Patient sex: M
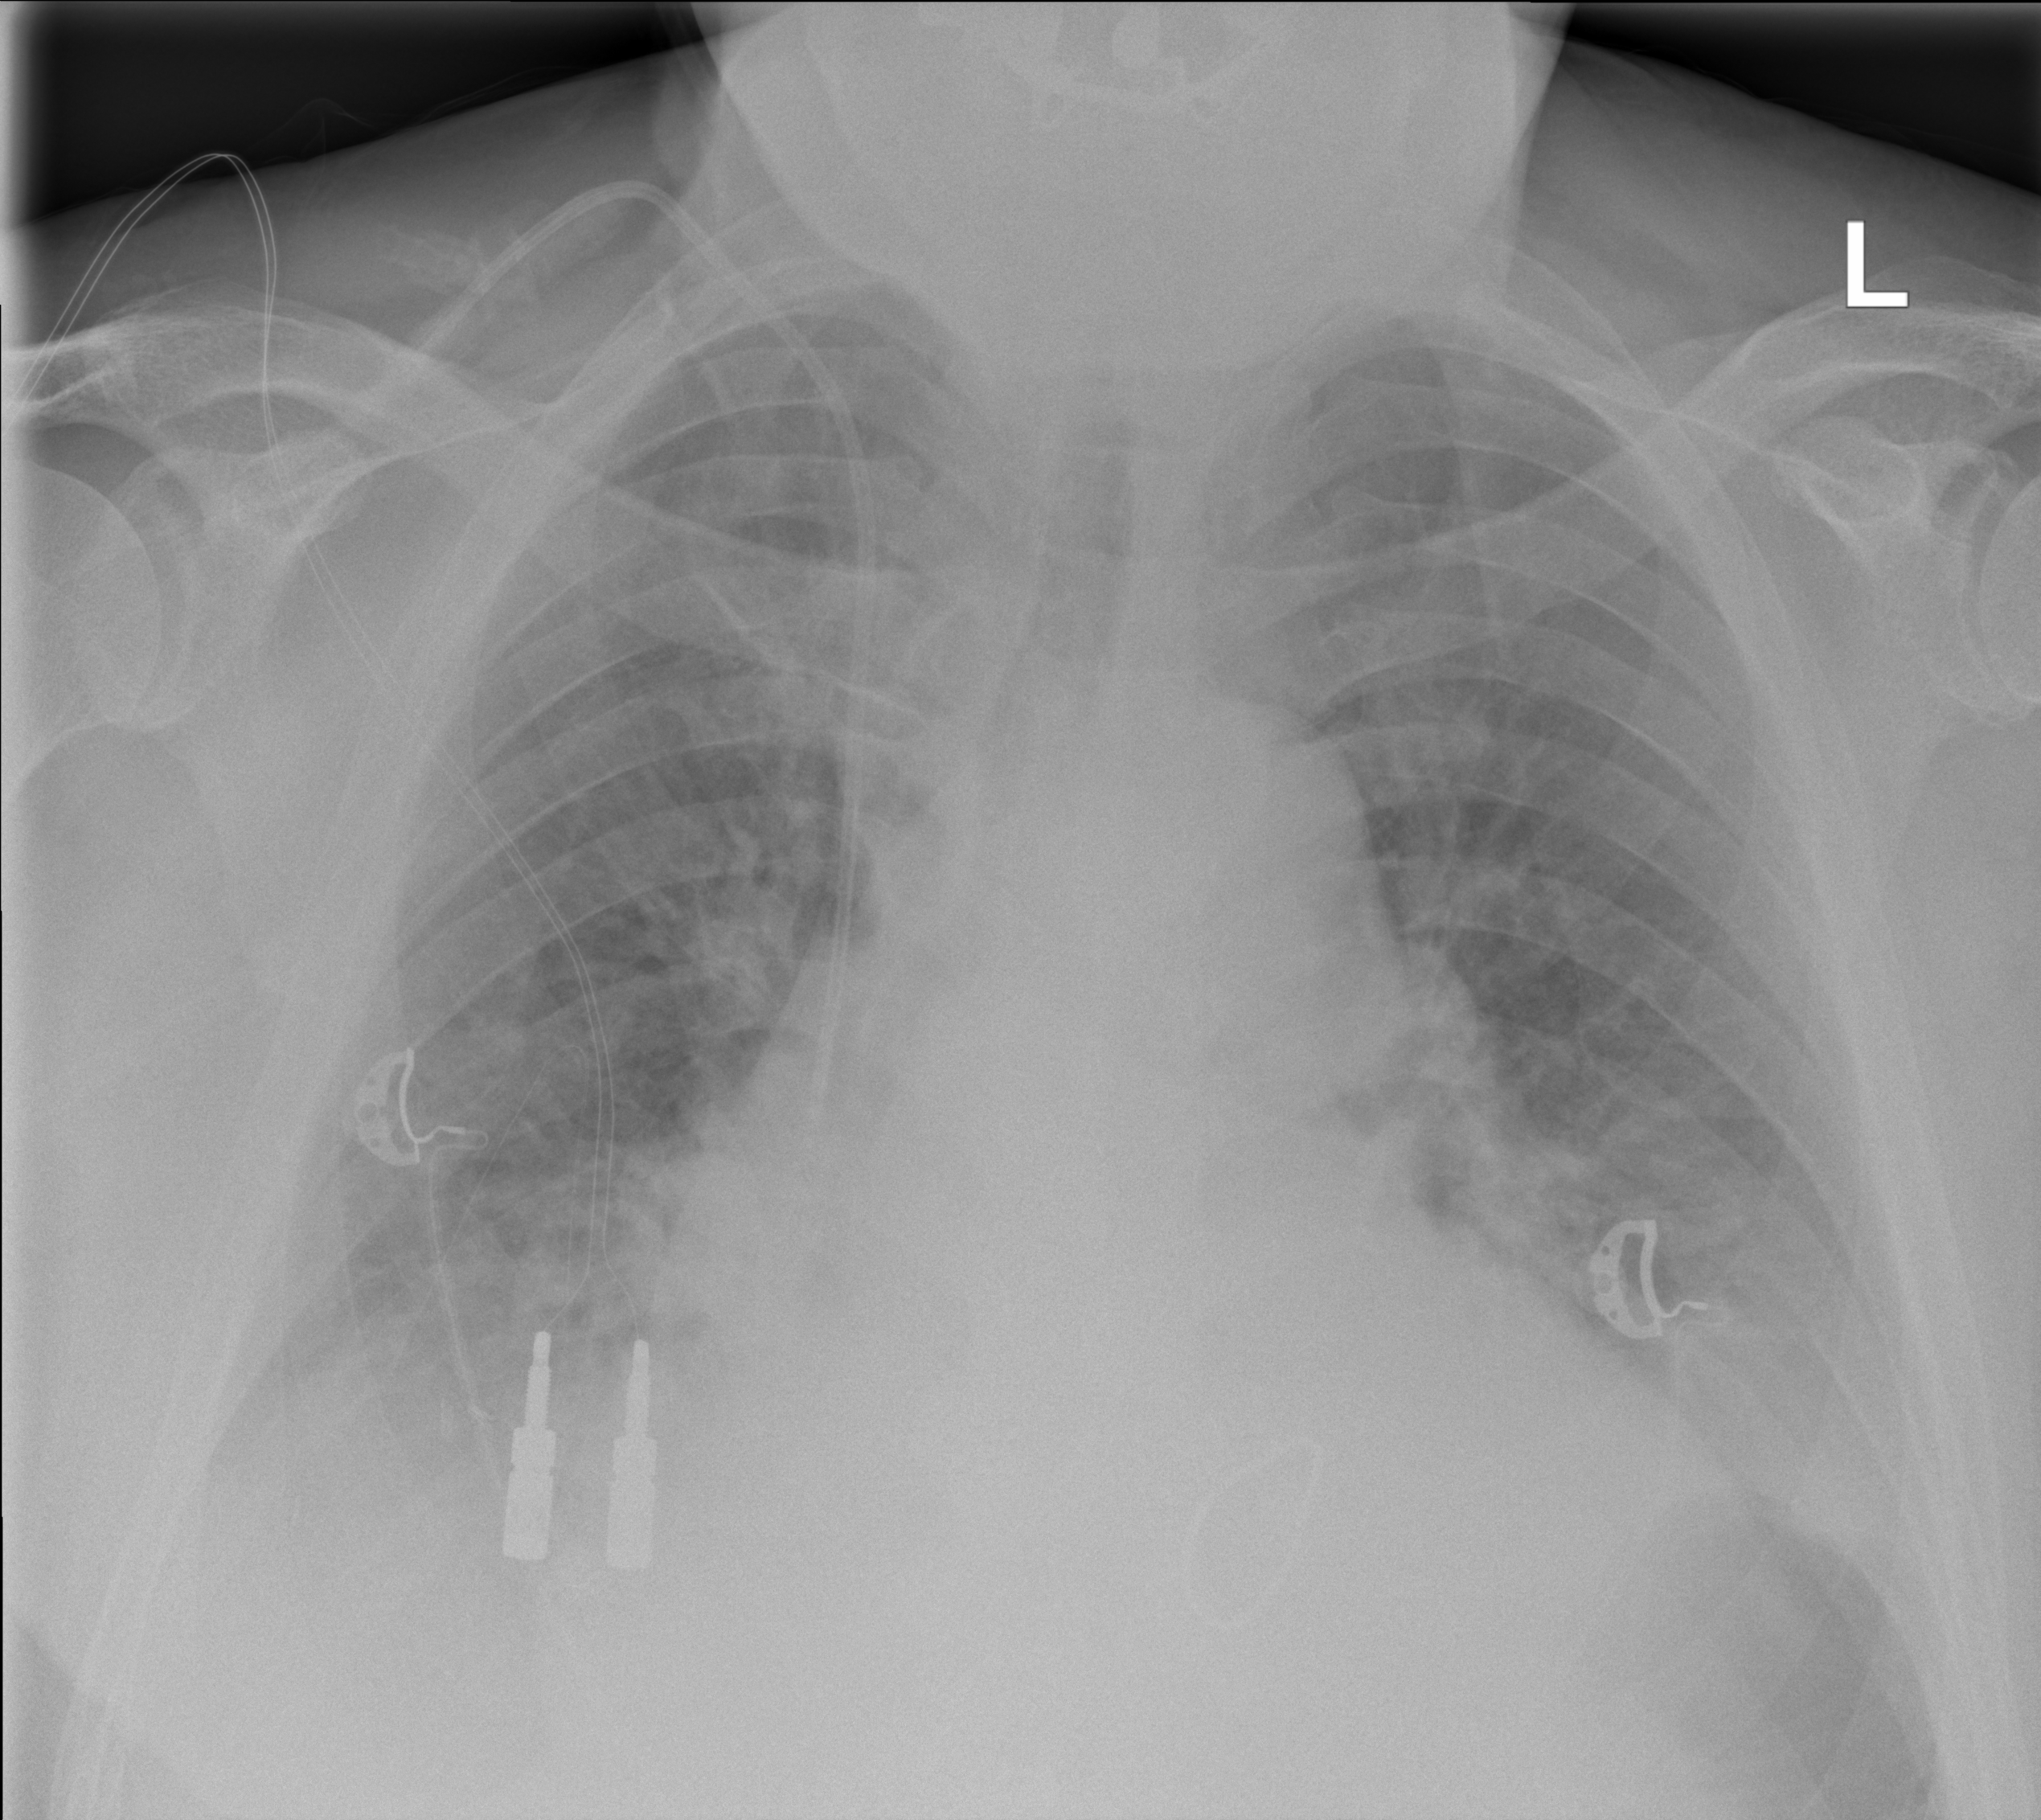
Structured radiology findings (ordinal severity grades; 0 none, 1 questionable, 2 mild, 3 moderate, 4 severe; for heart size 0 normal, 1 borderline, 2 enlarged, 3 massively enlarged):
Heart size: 2
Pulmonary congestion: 1
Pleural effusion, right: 2
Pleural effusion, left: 2
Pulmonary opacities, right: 1
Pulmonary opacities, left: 1
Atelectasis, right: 2
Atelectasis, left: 3